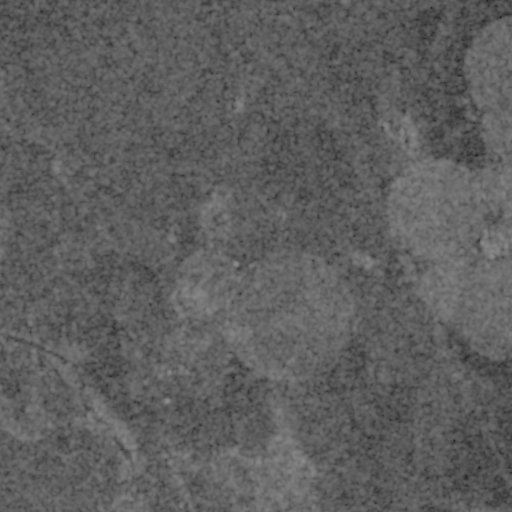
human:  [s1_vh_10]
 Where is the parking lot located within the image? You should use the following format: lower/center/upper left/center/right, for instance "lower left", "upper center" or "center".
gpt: The parking lot is located in the lower left of the image.
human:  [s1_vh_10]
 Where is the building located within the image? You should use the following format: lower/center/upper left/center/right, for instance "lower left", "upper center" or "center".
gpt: There is no building in the image.

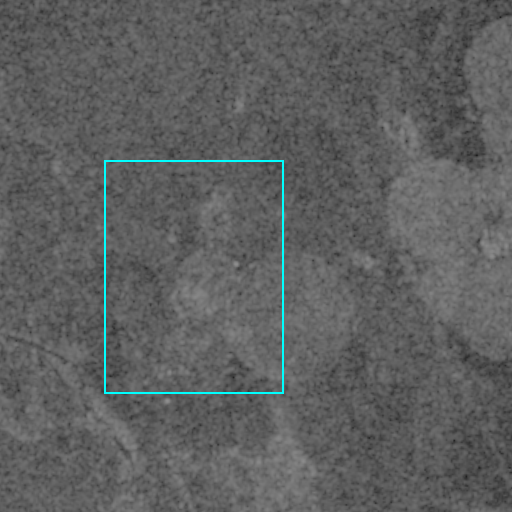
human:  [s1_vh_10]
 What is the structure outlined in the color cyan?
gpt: There is no cyan outline.
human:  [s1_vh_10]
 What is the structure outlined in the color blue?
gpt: There is no structure outlined in blue.